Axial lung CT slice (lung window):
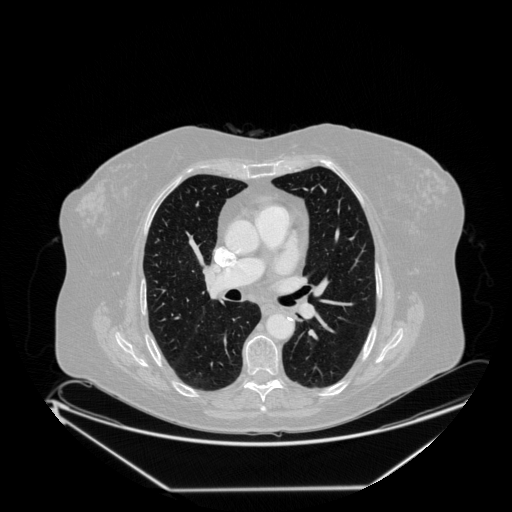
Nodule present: no